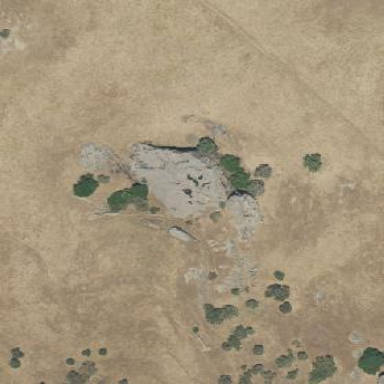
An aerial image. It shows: Landscape dominated by bare rock.